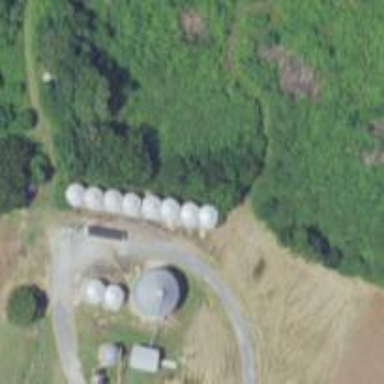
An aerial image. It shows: Silo.